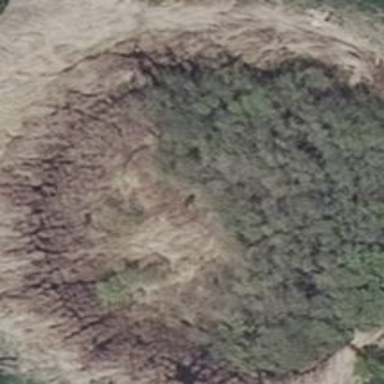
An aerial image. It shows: Area covered in scrub vegetation.